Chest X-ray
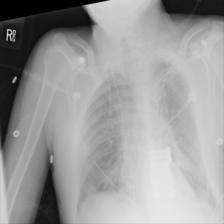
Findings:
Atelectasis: negative
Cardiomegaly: negative
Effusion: negative
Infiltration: negative
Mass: negative
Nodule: negative
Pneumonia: negative
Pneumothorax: negative
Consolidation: negative
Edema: negative
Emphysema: negative
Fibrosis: negative
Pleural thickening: negative
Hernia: negative